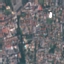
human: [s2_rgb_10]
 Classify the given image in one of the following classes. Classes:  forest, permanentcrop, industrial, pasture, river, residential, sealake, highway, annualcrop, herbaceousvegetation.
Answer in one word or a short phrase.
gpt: Residential